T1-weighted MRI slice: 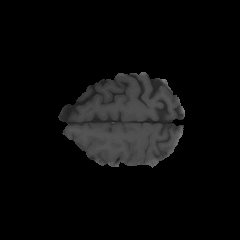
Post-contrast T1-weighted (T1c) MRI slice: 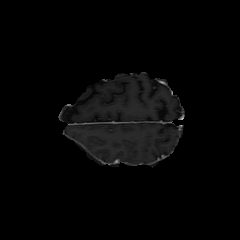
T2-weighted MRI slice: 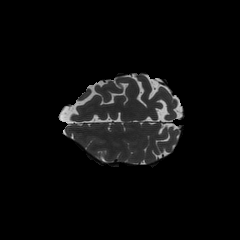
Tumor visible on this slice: no